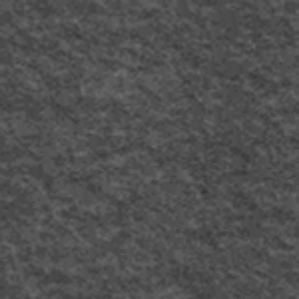
Label: frost